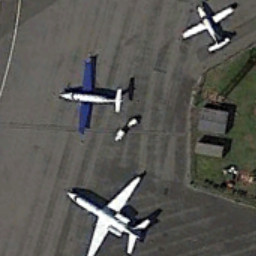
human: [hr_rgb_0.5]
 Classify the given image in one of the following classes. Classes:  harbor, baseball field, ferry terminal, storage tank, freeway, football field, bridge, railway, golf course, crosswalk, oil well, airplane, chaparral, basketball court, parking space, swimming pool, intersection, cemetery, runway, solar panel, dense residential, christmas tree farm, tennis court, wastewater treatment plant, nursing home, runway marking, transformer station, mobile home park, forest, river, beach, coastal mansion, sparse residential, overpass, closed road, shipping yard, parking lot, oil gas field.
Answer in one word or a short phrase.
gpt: airplane